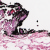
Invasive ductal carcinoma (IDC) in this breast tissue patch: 0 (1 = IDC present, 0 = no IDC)